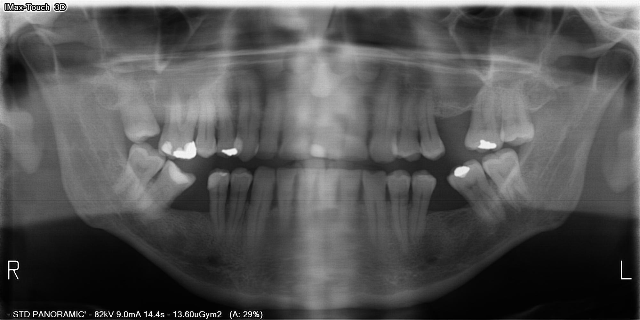
adult